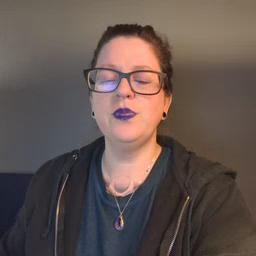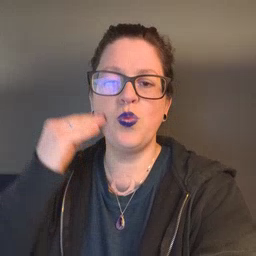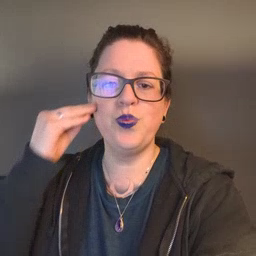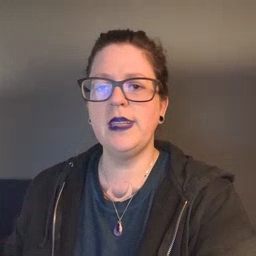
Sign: home